Question: I have an unordered HTML list and am using CSS to style everything. When the text has multiple lines, it starts before the bullet point. Is there a way to make it start after the bullet point position?

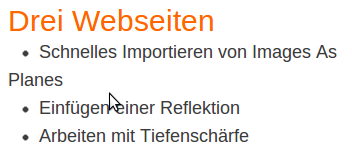
Answer: You want to use 'list-style-position:outside' on your '<ul>'
<URL>